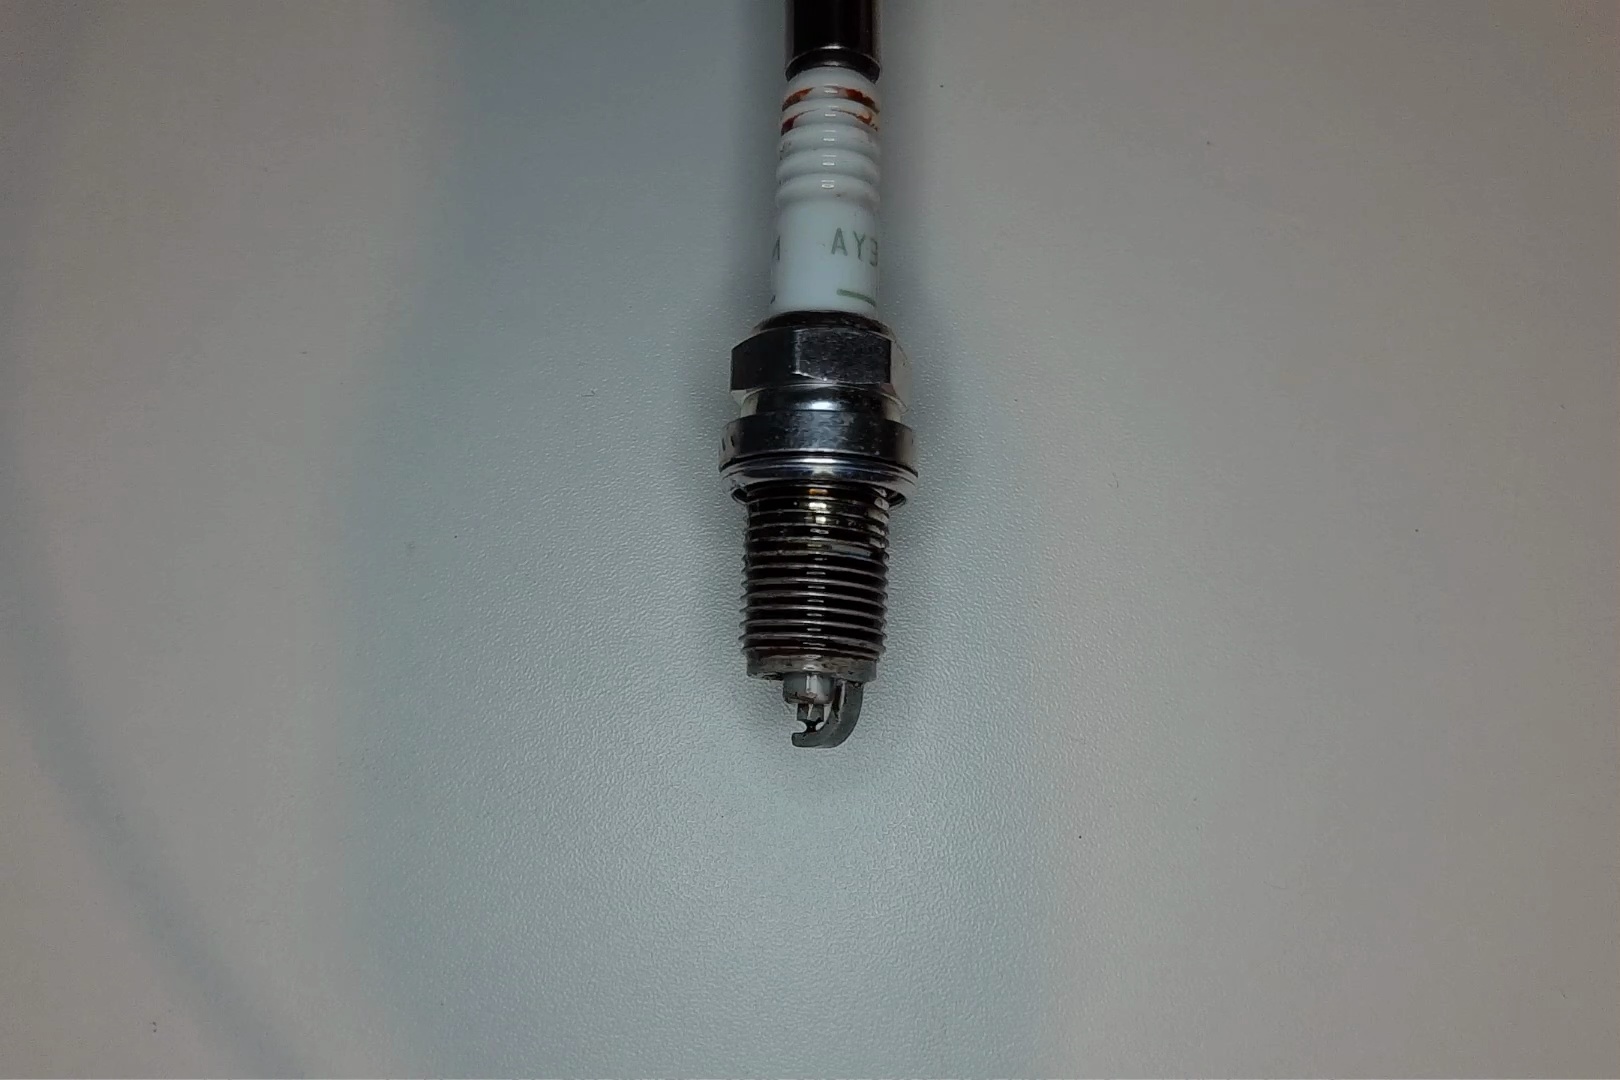
Label: anomaly